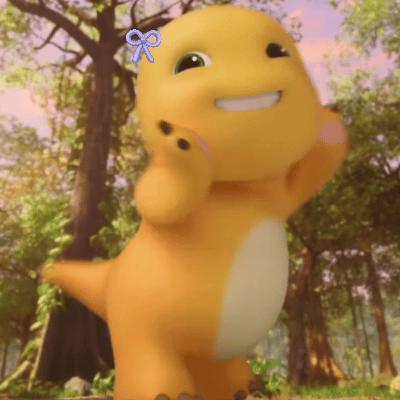
Label: nailong